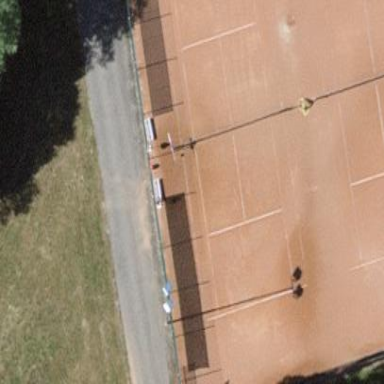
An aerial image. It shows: Tennis court on pitch designated for leisure land.